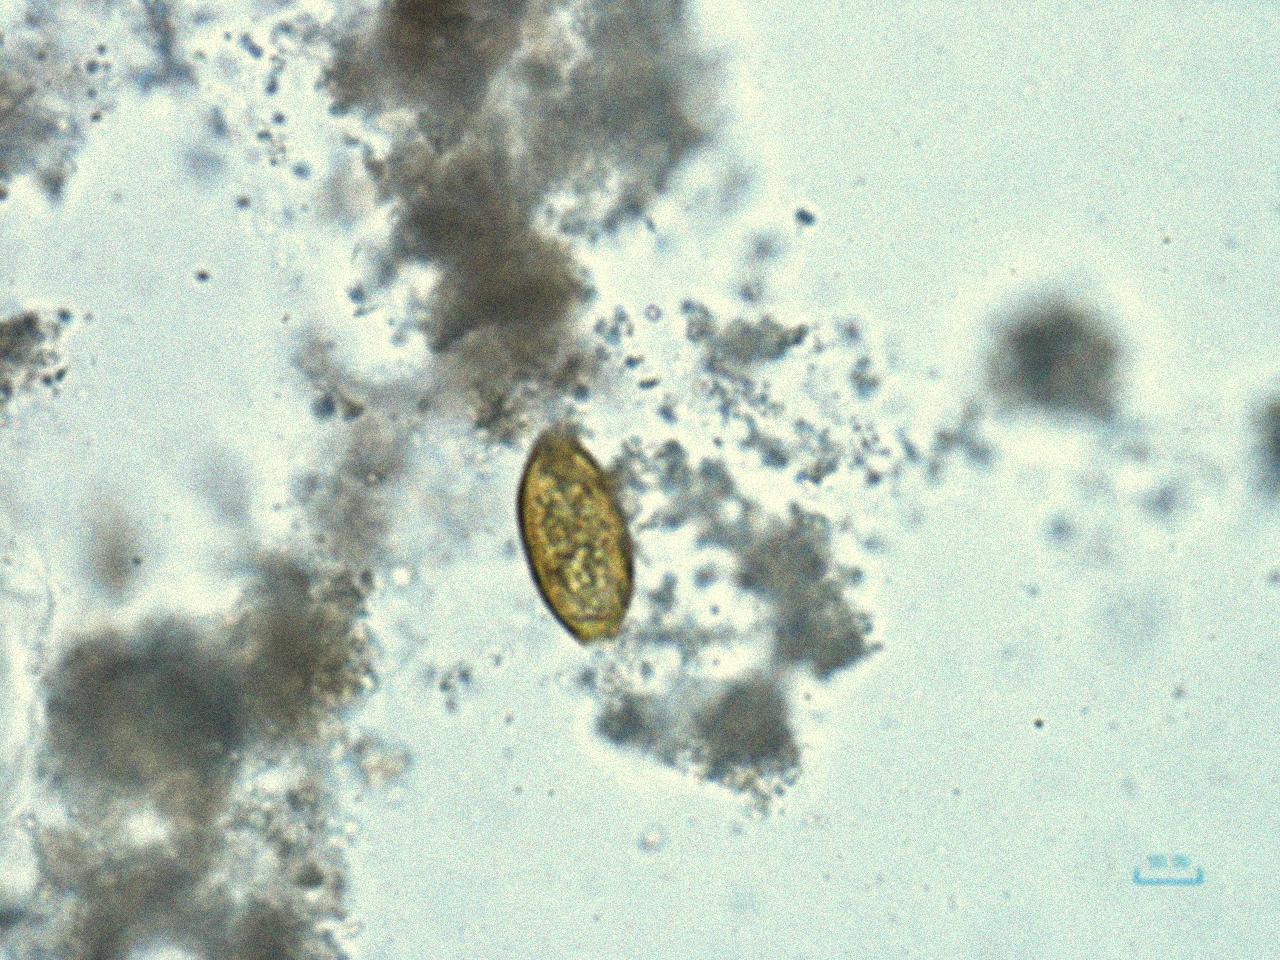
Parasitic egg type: Trichuris trichiura